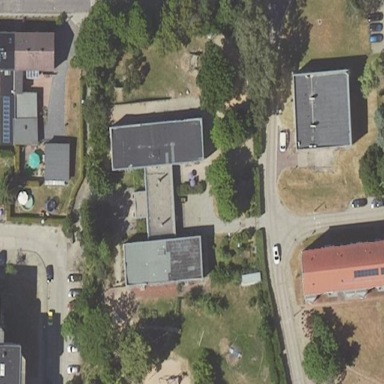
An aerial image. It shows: Kindergarten.